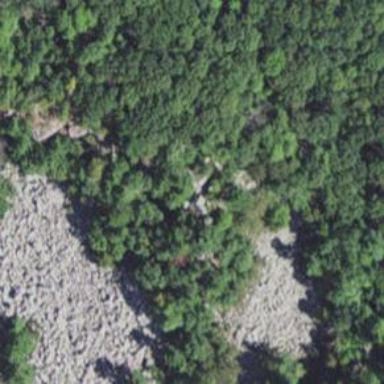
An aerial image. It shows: Climbing crag.